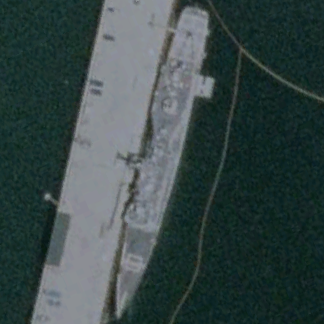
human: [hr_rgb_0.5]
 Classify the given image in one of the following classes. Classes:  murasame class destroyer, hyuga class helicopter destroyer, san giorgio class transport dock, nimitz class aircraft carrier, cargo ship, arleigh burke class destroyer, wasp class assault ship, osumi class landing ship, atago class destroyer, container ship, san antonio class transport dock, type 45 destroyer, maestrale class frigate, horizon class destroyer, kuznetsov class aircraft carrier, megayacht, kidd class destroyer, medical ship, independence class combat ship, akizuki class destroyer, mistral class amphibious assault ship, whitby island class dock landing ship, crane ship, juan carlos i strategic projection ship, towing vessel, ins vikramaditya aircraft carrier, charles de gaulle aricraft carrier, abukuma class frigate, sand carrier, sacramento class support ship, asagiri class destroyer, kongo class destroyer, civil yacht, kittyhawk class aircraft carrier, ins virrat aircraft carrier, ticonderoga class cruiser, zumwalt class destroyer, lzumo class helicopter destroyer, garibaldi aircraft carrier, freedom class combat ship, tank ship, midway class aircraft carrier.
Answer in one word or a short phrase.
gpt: Ticonderoga class cruiser